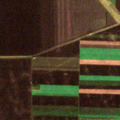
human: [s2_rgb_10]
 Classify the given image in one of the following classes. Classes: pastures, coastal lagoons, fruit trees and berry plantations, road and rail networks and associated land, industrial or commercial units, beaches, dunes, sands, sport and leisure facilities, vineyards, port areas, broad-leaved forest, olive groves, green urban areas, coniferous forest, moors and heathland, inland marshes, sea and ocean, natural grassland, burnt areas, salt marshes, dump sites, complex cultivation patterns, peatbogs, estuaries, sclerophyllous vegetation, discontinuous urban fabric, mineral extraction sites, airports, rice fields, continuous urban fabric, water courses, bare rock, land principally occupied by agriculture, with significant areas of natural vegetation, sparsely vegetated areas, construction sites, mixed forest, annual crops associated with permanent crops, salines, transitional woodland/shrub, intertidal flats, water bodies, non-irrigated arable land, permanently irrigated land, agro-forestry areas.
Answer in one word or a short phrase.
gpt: non-irrigated arable land